Question: I have gone through many similar question but I could not solve my problem. So you could please guide me step by step I would be very grateful.
This is the error that is bothering me:

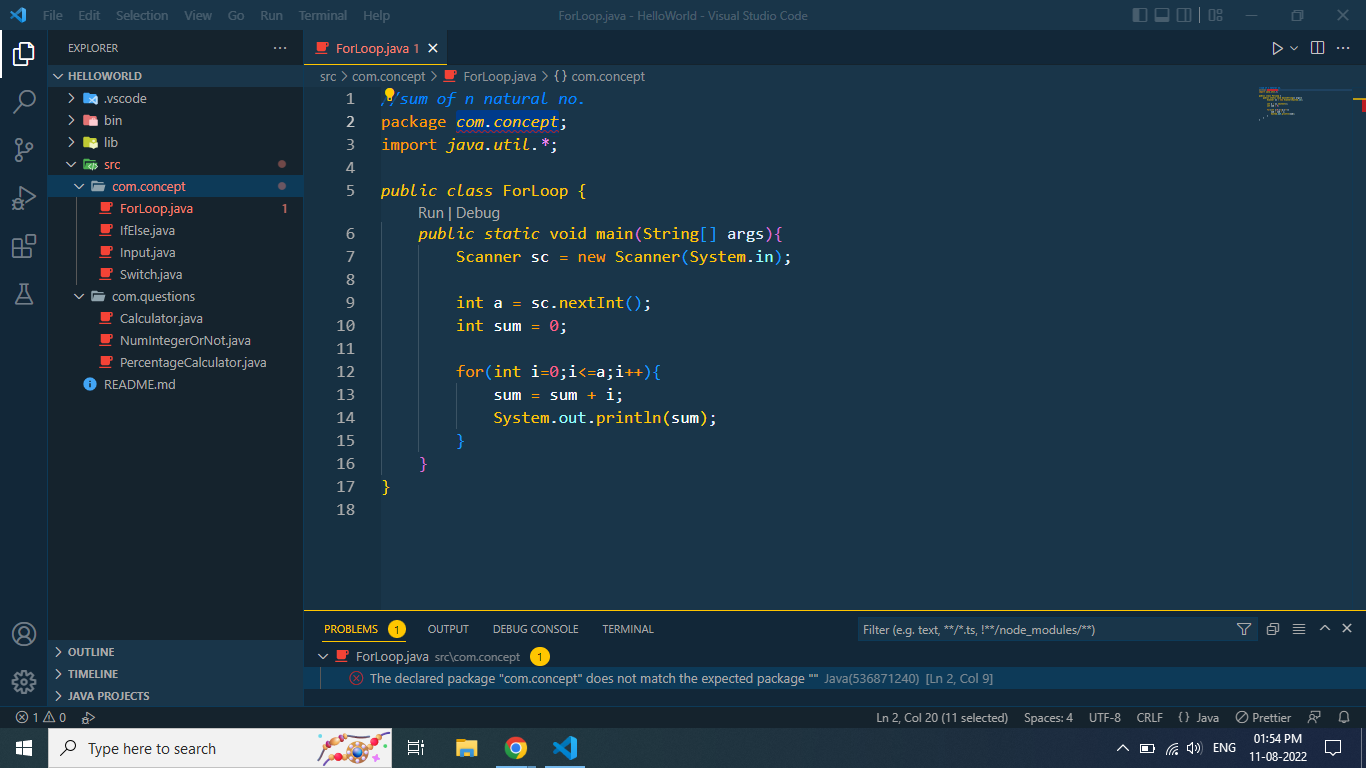
Answer: Please modify your folder name, it should not contain '.' symbol. Otherwise, in Java, will be considered as the next level folder of .